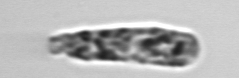
Label: fecal_pellet